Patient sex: M
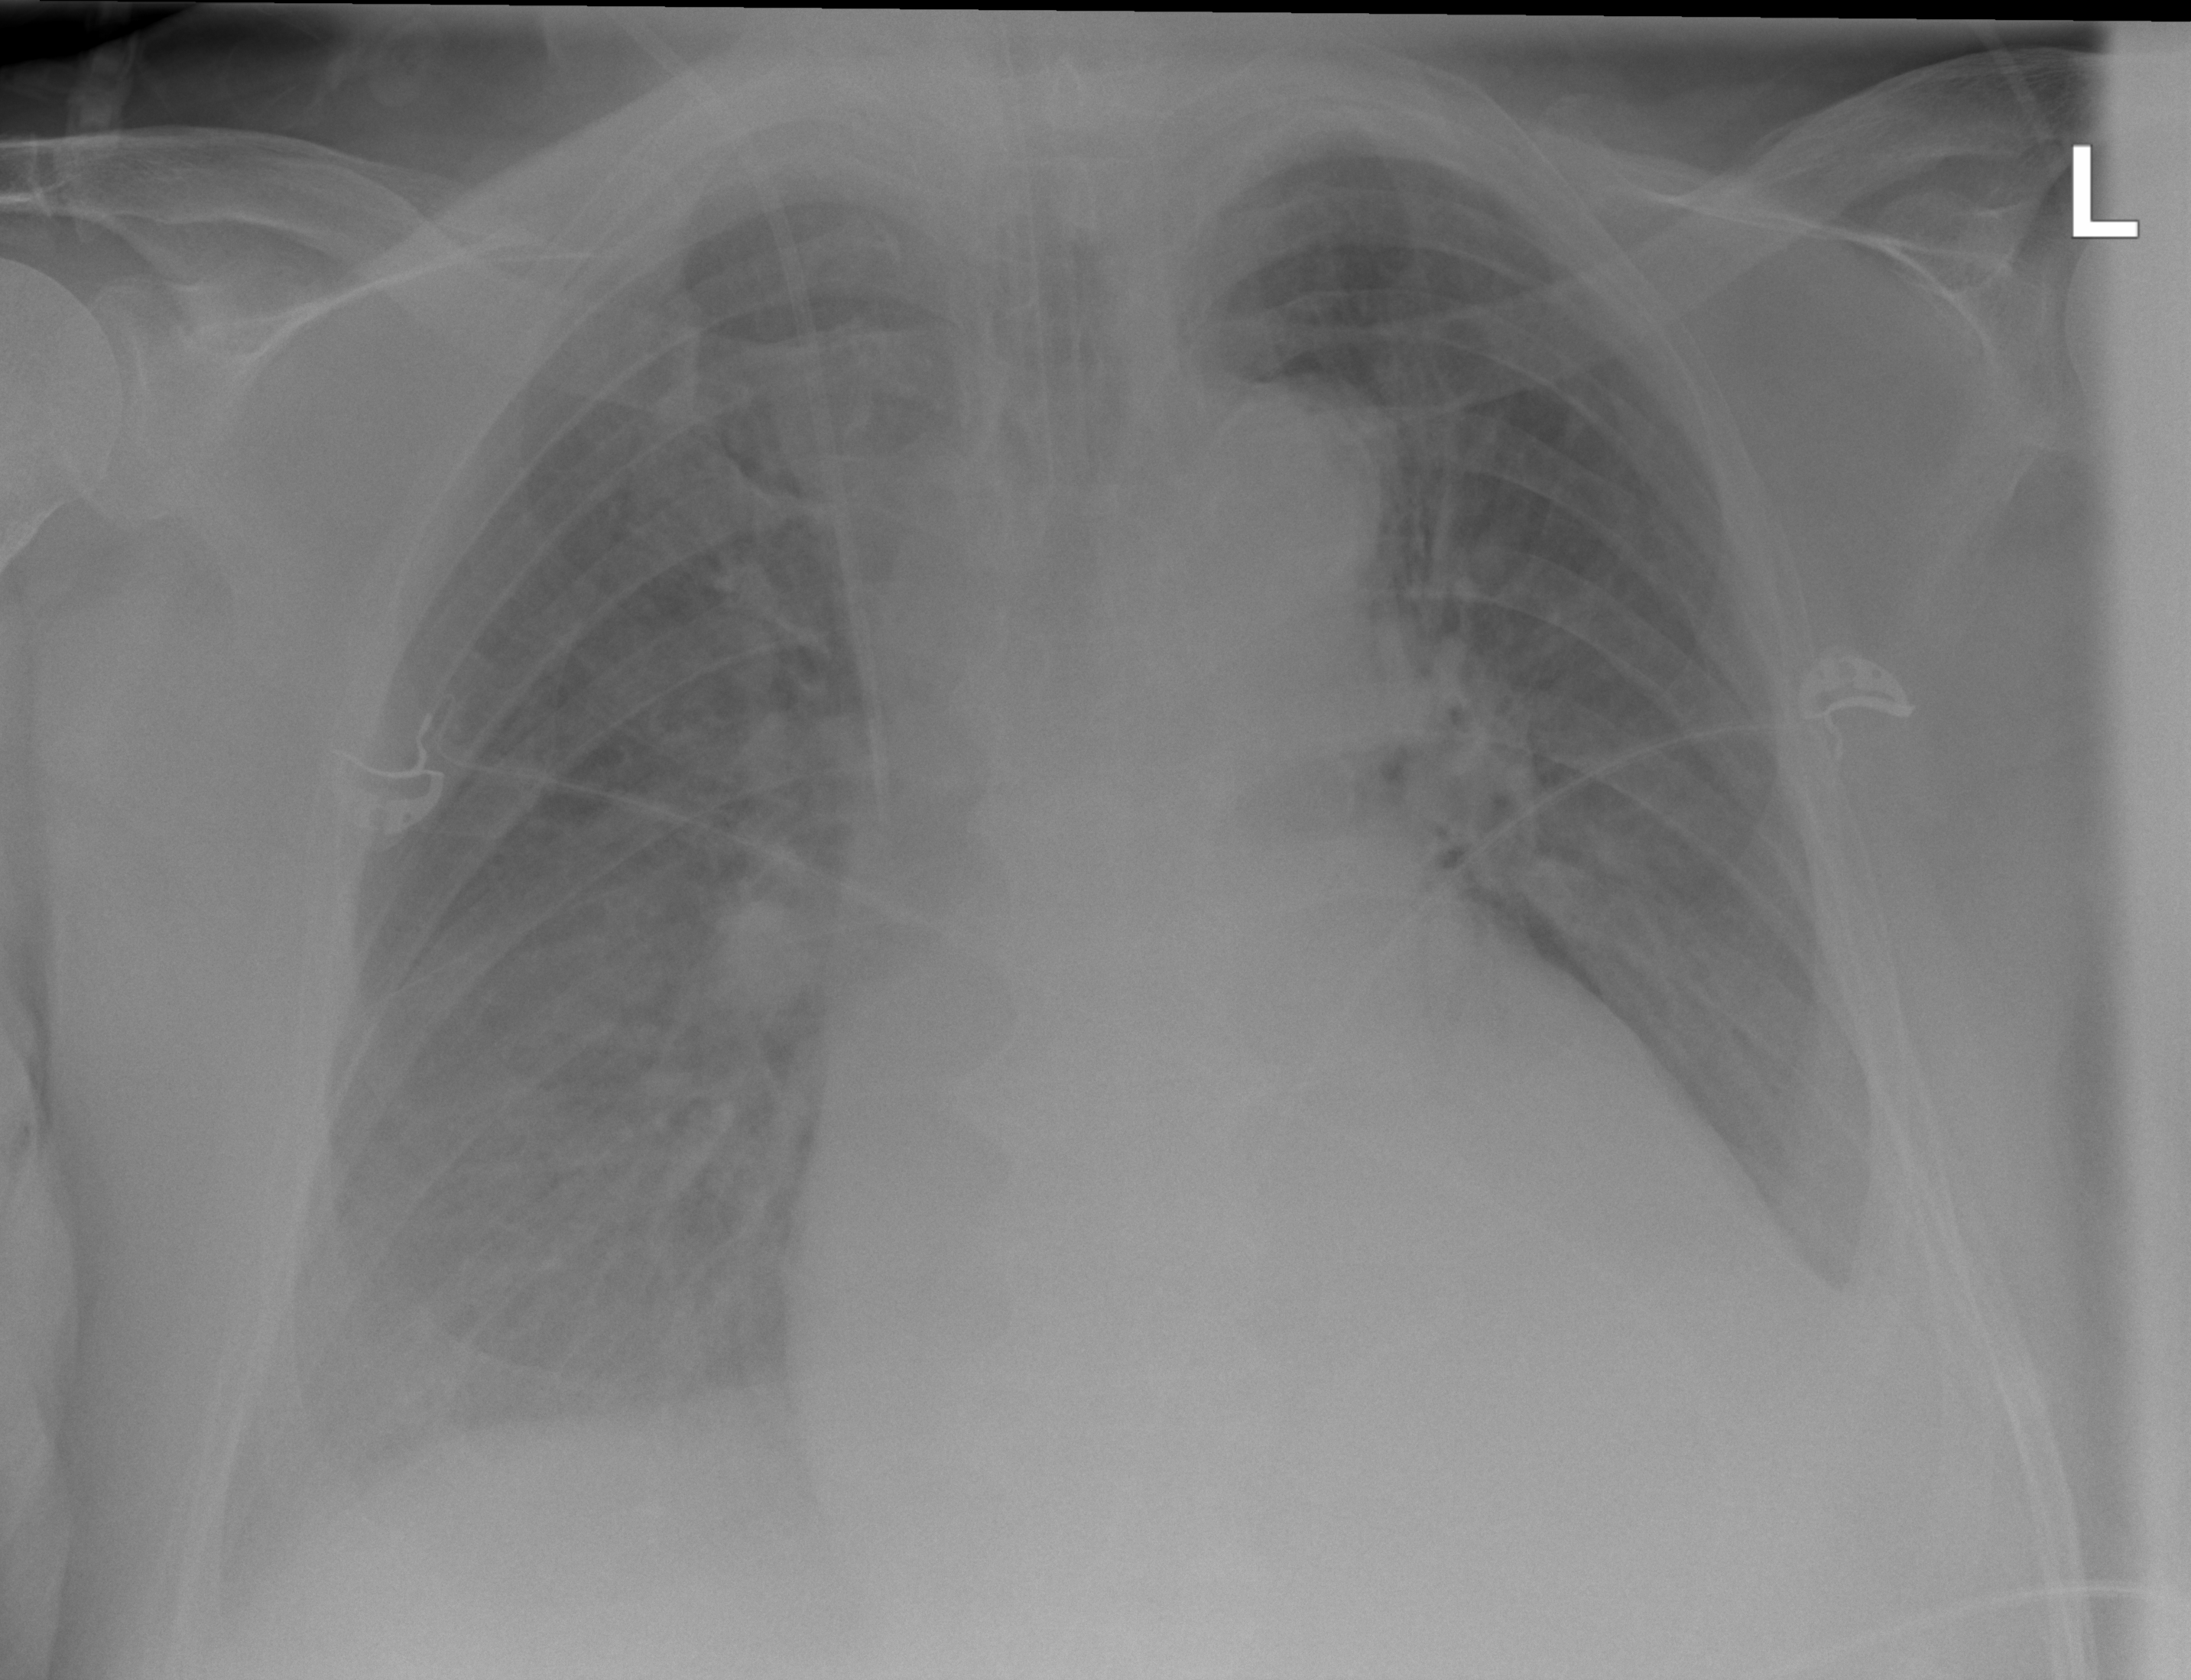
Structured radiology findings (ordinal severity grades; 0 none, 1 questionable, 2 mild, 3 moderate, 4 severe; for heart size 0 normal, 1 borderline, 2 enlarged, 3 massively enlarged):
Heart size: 2
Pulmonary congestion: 2
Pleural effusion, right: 2
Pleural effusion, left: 2
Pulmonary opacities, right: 2
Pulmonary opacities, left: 2
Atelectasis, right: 2
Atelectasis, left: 2